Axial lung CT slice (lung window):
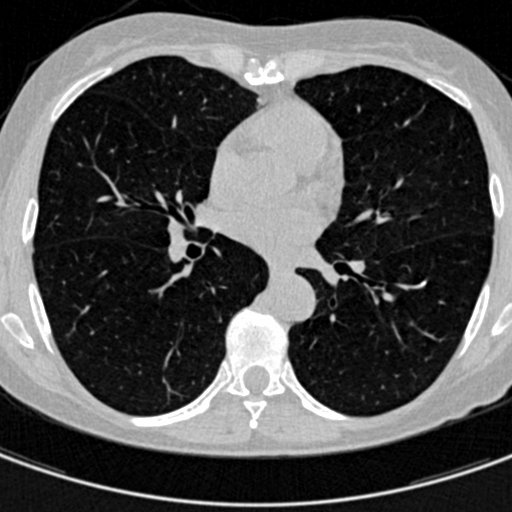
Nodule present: yes
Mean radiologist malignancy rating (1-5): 1